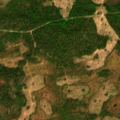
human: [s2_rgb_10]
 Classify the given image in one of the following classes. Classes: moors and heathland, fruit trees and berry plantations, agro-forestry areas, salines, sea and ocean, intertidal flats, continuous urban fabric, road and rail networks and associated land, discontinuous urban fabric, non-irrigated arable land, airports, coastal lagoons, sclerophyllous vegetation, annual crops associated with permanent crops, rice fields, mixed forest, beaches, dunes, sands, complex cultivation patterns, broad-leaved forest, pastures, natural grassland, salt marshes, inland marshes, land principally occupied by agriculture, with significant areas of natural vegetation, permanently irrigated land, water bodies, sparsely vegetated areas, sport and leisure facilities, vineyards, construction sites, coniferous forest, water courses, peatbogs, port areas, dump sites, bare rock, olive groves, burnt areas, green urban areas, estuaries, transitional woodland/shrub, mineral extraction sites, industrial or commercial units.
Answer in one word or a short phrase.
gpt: coniferous forest, transitional woodland/shrub